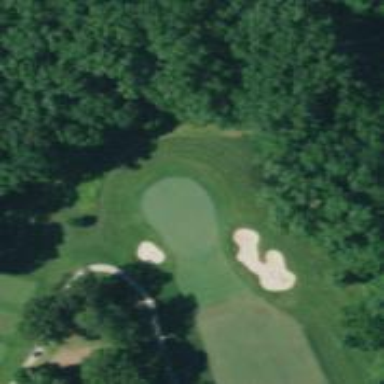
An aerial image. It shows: Golf hole.